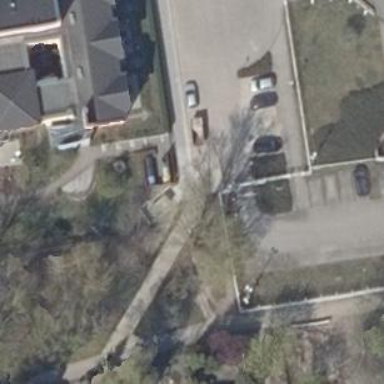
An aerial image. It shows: Residential road paved with concrete.